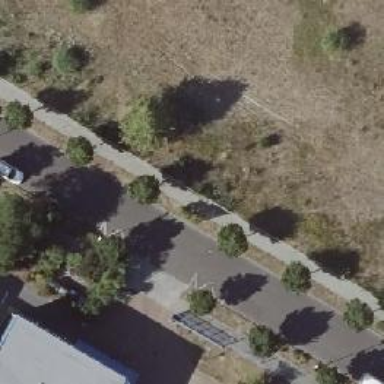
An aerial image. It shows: Residential road with asphalt surface. There are separate sidewalks on both sides.